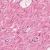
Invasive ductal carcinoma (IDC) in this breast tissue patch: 0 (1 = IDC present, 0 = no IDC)